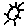
Label: sun